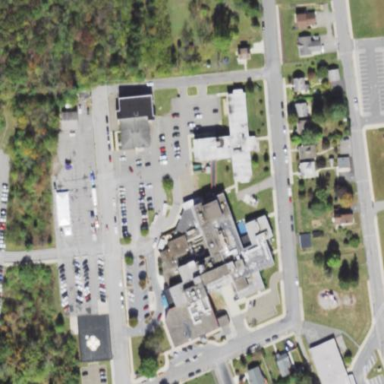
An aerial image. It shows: Healthcare facility identified as hospital.